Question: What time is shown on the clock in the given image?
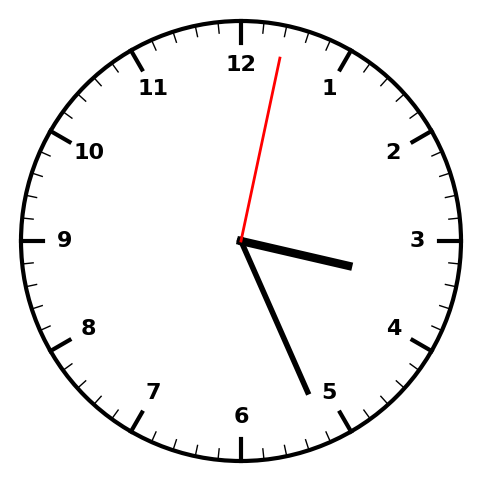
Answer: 03:26:02